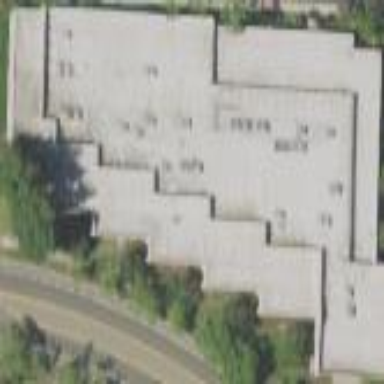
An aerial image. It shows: Commercial building.